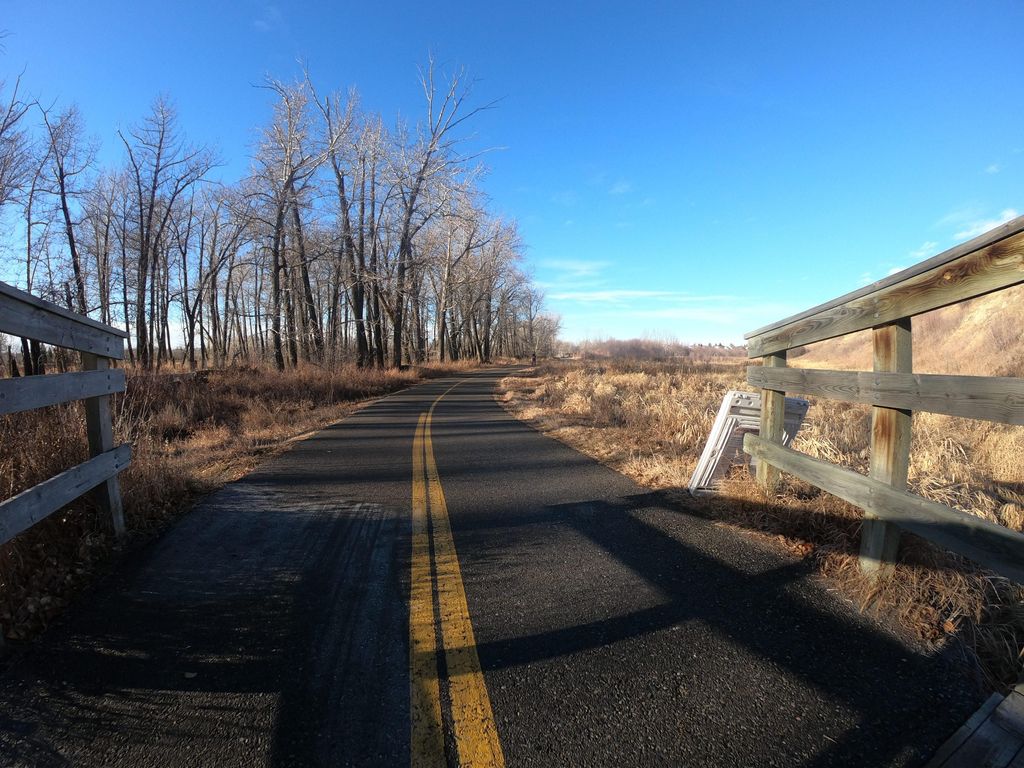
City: calgary